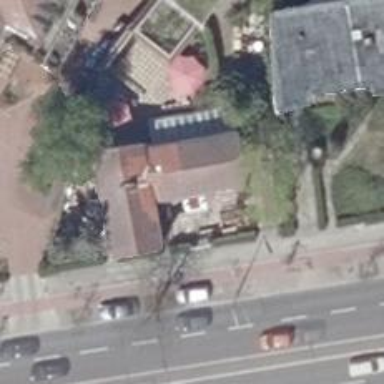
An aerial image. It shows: Restaurant.